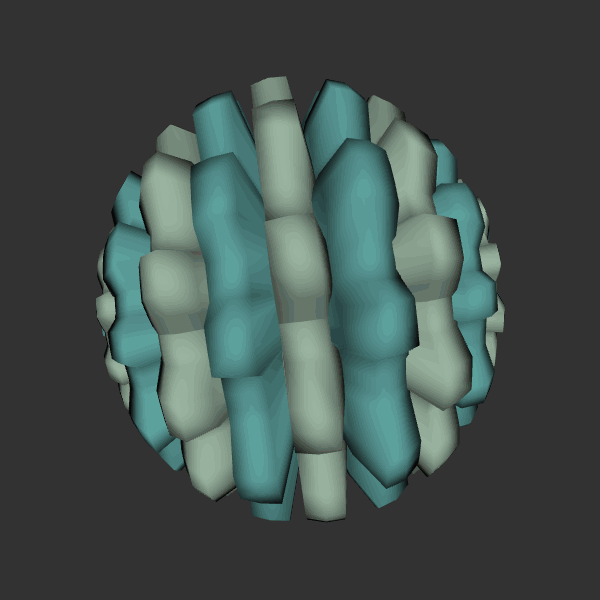
Background: dark